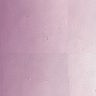
Metastatic tissue present: no